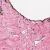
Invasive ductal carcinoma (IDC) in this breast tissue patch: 0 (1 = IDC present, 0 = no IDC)